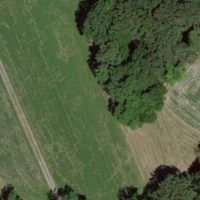
EUNIS habitat code: 52
Species observed at this site:
Fragaria vesca